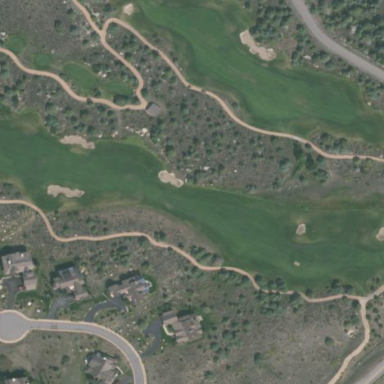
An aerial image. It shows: Area of rough grass used for golf.